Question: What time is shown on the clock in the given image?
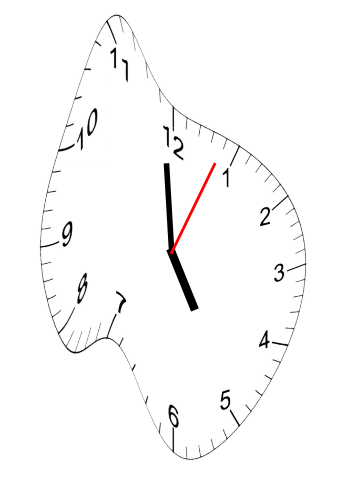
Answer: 04:59:04